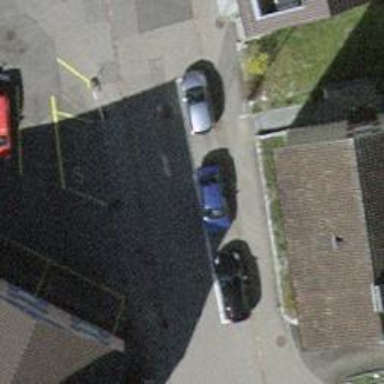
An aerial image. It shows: Street-side parking area with parallel orientation on asphalt surface.